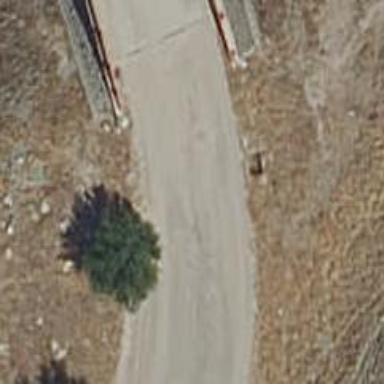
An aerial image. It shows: Unclassified road with bridge.